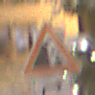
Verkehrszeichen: SteinschlagLinks
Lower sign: RichtungsangabeDurchPfeile5
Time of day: Night
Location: Outdoor (Urban)
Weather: Overcast
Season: Winter
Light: Artificial